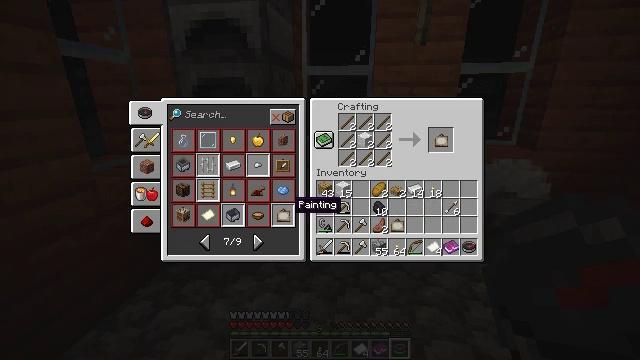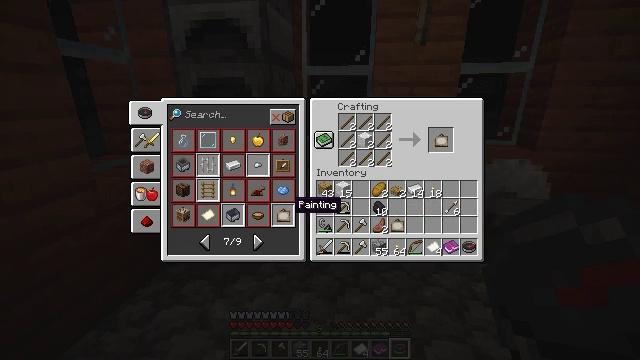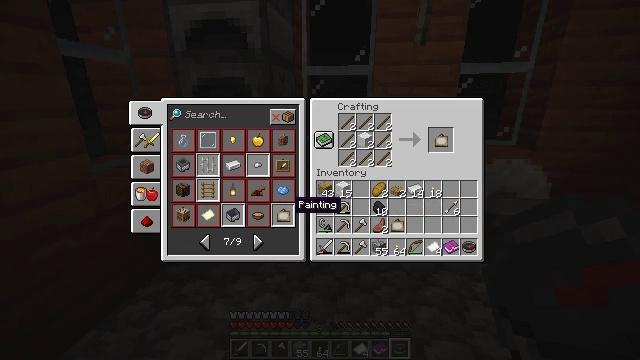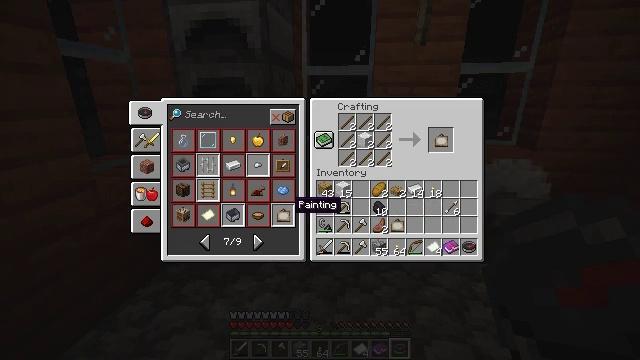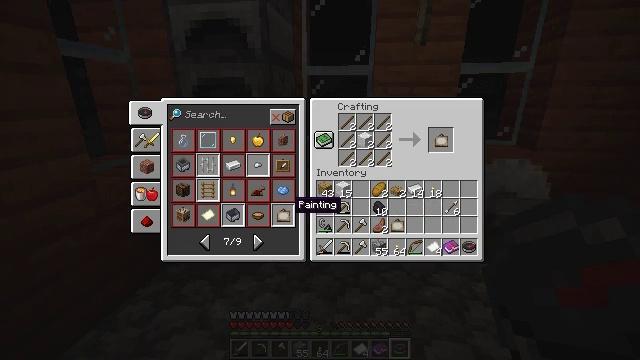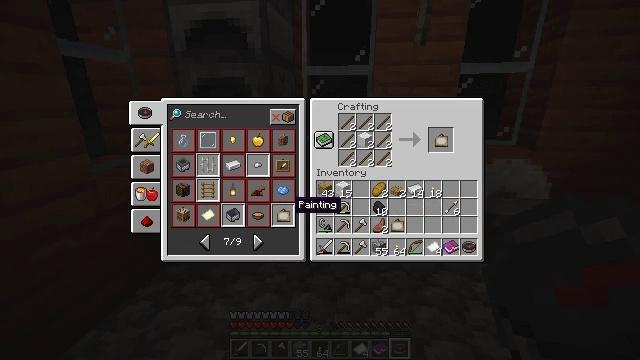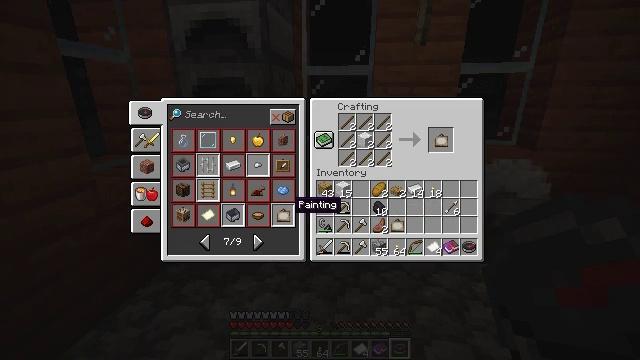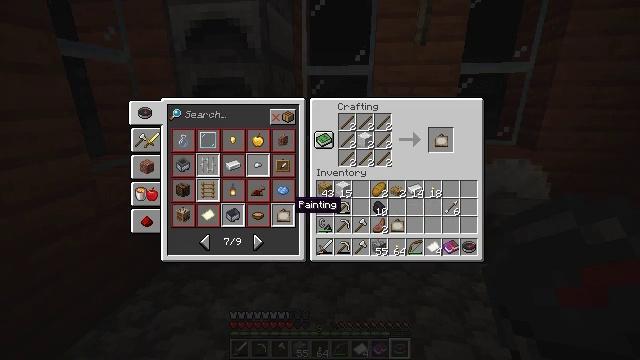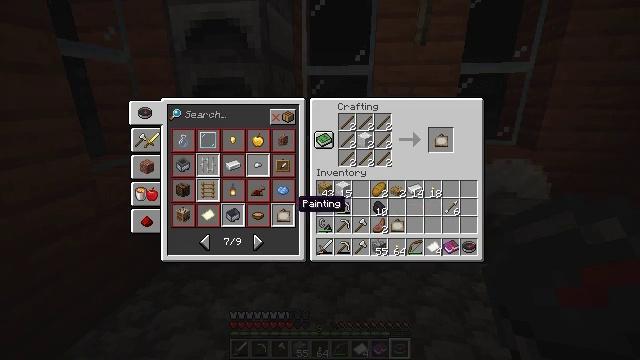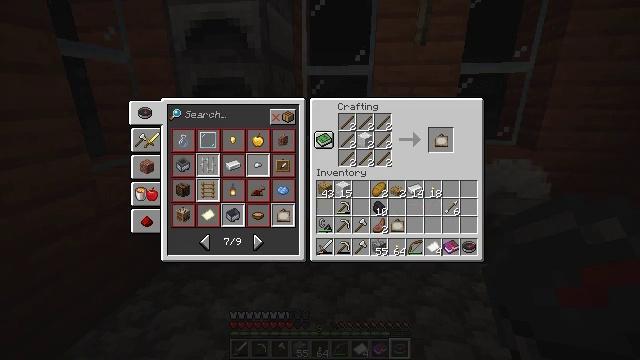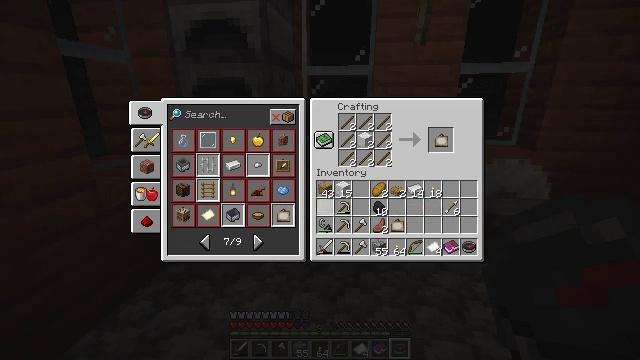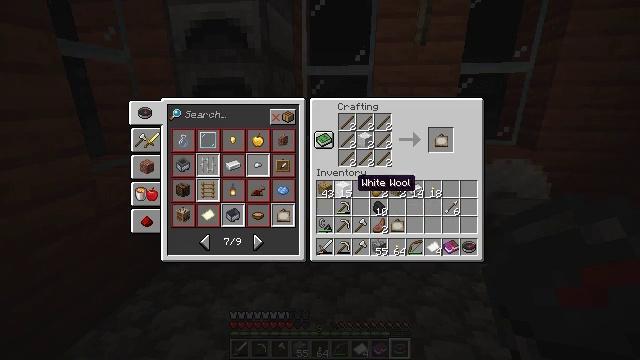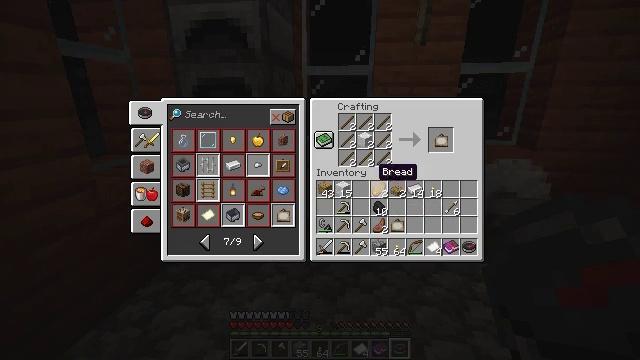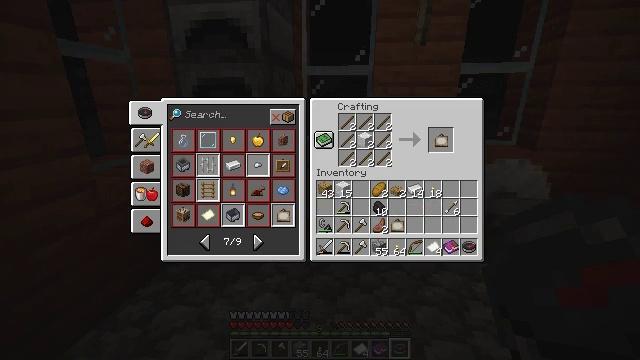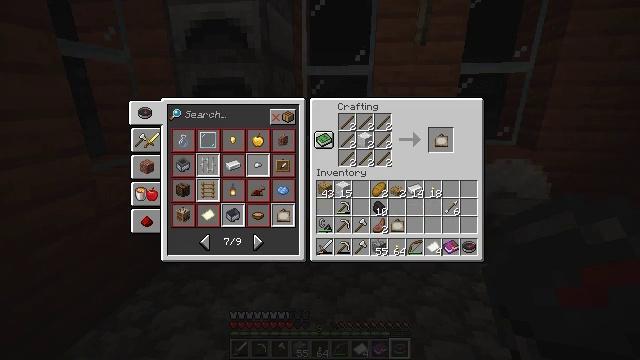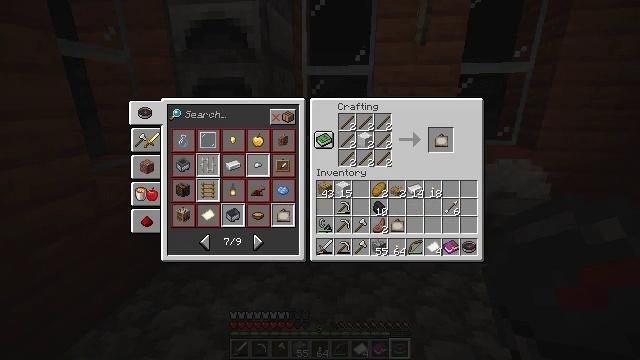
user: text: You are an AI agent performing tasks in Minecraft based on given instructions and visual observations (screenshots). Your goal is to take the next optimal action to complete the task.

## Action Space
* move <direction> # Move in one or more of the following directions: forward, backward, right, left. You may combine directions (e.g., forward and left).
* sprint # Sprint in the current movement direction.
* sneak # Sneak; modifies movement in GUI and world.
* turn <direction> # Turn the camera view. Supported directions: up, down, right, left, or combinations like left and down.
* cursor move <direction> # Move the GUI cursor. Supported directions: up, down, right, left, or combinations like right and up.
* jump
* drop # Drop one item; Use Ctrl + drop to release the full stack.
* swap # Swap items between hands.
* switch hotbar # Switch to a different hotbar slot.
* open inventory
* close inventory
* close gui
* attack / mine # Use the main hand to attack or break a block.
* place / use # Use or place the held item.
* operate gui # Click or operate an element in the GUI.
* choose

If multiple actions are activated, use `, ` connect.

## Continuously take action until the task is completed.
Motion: motion action
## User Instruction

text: Open the crafting table and make a painting.
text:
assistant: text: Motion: no_op
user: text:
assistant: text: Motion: no_op
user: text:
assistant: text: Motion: attack / mine
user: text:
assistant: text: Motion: attack / mine
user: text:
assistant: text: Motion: attack / mine
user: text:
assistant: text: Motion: no_op
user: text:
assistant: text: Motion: no_op
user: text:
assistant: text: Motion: no_op
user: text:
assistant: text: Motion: turn right
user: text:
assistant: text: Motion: turn right
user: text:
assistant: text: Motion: turn right and up
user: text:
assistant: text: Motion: turn right and up
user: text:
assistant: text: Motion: turn right
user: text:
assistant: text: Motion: turn right
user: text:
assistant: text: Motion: no_op
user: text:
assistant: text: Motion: no_op
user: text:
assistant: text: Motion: no_op
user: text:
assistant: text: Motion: turn right and up
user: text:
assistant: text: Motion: no_op
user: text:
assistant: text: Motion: no_op
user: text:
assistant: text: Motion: no_op
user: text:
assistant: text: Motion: no_op
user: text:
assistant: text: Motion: no_op
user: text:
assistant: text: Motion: turn right and up
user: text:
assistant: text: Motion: turn right and up
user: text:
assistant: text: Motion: no_op
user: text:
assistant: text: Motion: attack / mine
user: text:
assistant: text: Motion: attack / mine
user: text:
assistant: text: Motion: attack / mine
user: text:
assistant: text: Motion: no_op